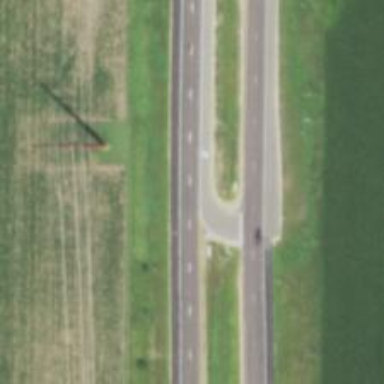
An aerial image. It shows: Asphalt trunk highway which is also expressway.